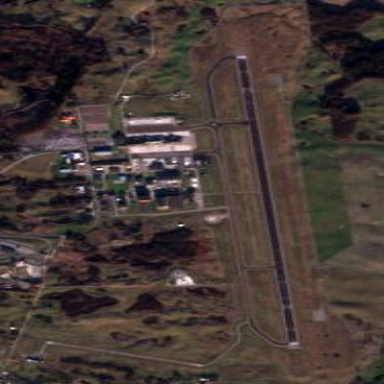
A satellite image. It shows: International aerodrome with airport.